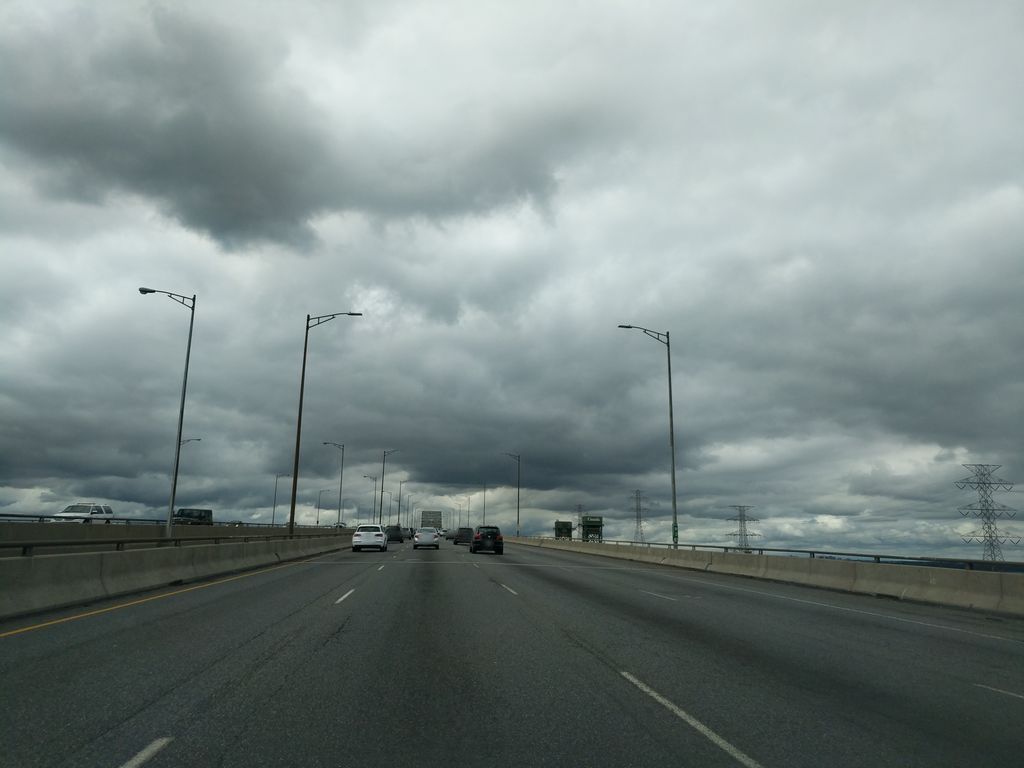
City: hamilton